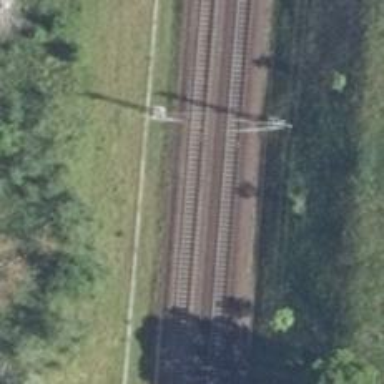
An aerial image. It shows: Railway track with contact line for electrification.